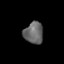
Tissue: skin
Cell type: Epithelial cells
Senescence score: 0.2722
Nuclear area (px): 404
Mean DAPI intensity: 103.032